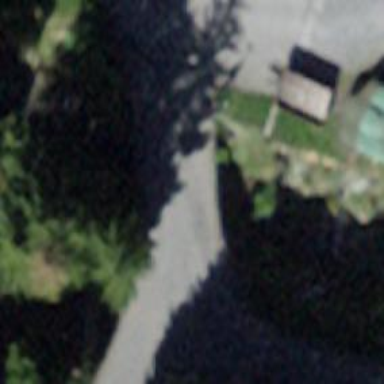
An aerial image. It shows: Unclassified road on bridge.